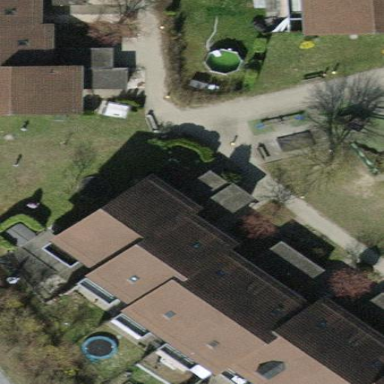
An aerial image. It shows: Terrace building.